Question: I have a problem and I have a feeling that a simple SQL query can solve it.
I have a table containing the data from the example below and I need "Output" column.
PID column has duplicates and I don't want to disturb that column.
What I need is to calculate P_Second based on PID.
- - - 'Null''Null'

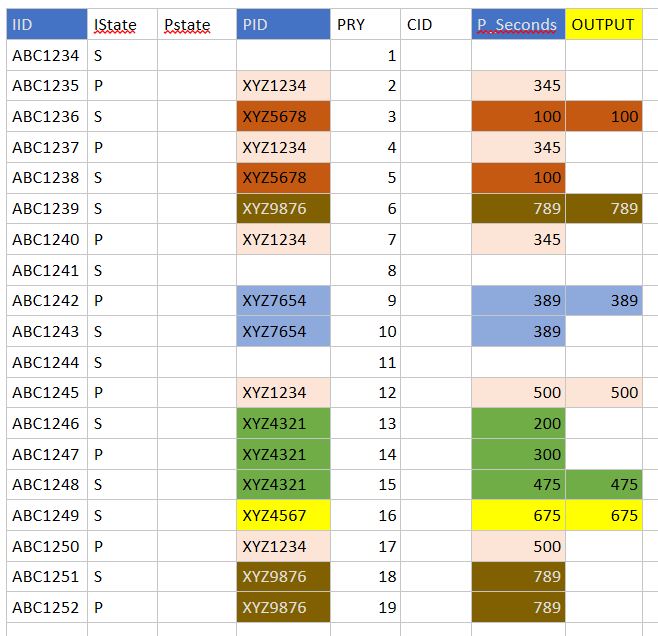
Answer: You seem to want the output column populated once per 'p_id' and where 'p_seconds' first hits its maximum value. "First" is determined by the 'pry' column.
That is a window function with conditional logic:
'''
select t.*,
(case when row_number() over (partition by p_id order by p_seconds desc, pry asc) = 1
then p_seconds
end) as output
from t;
'''